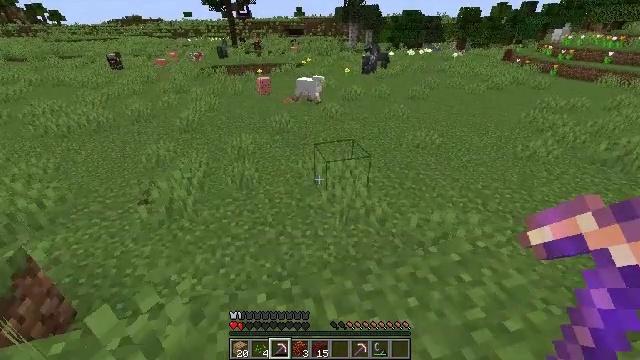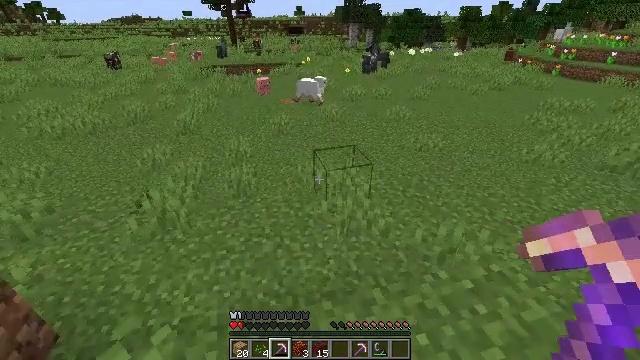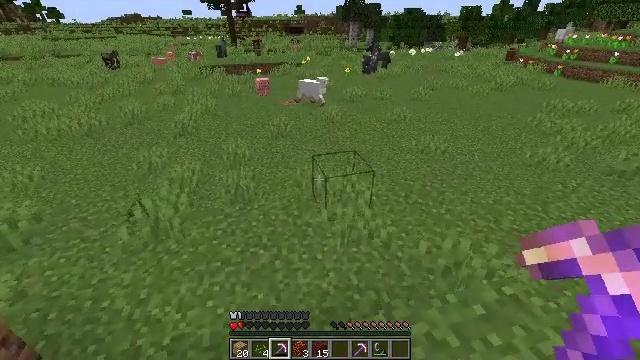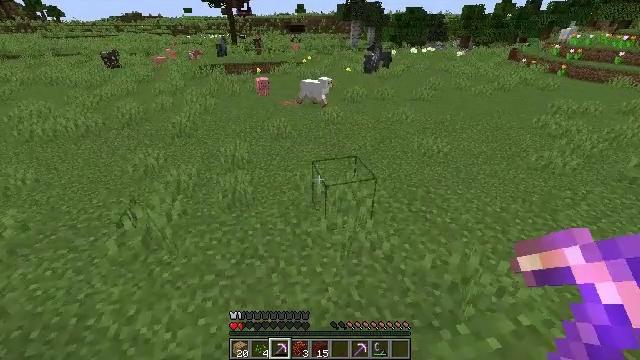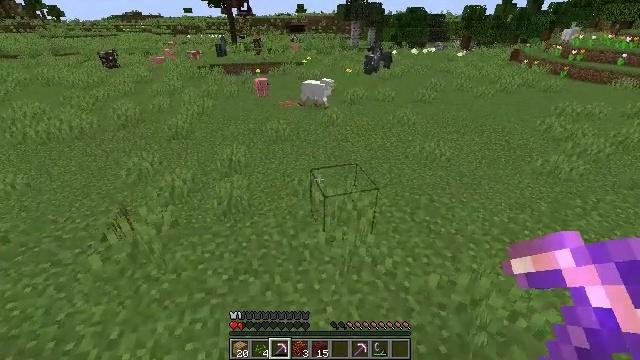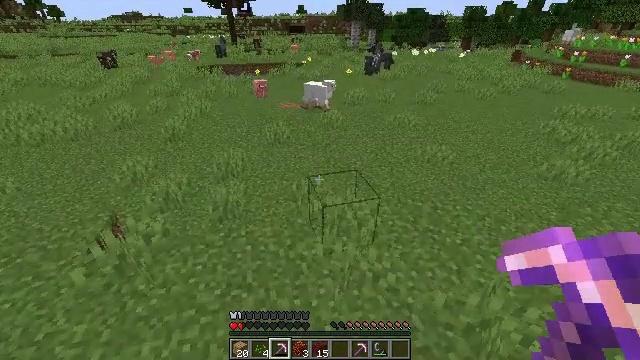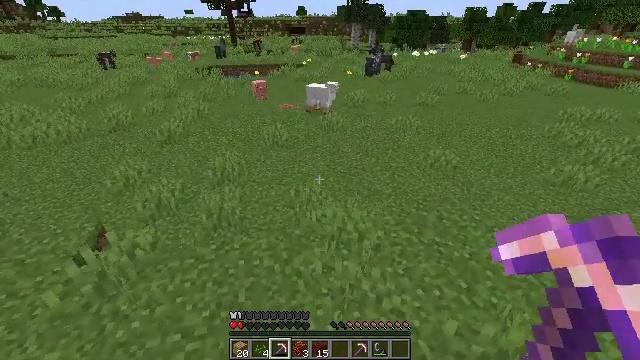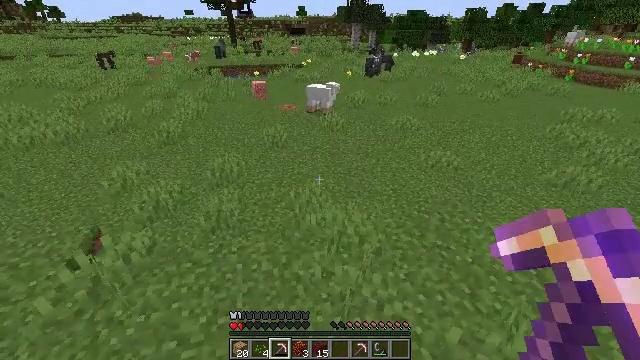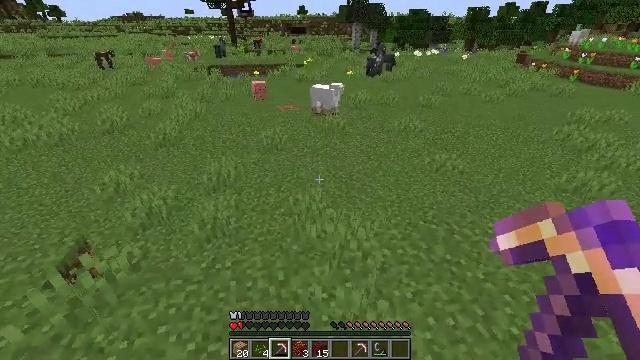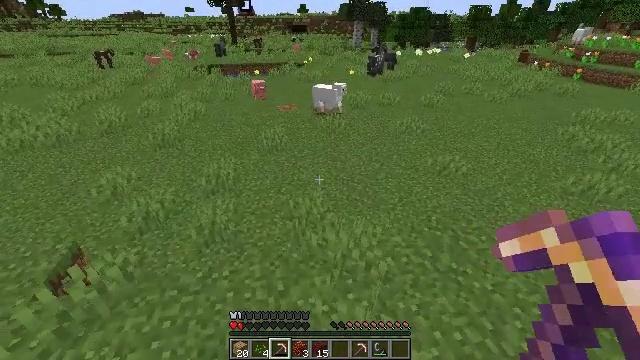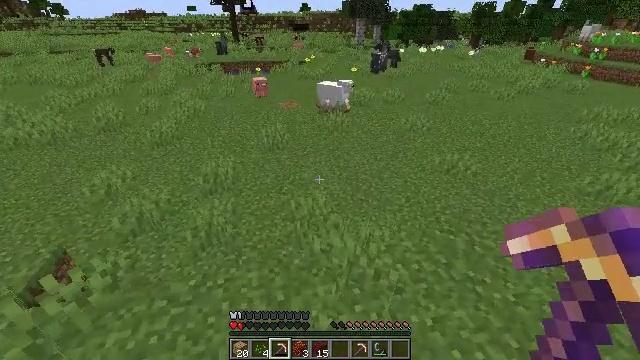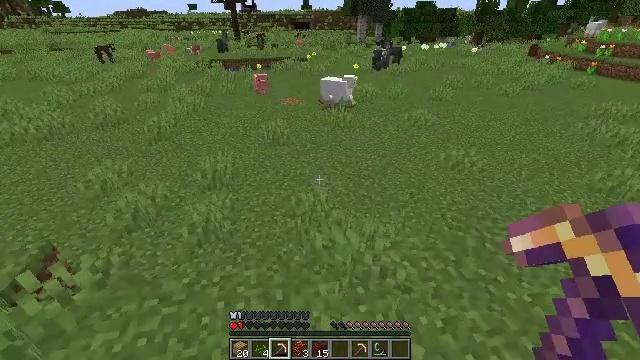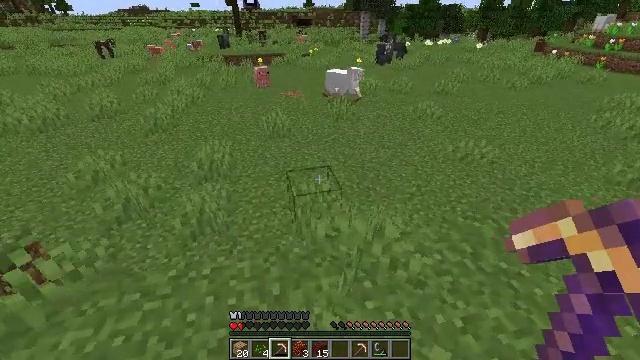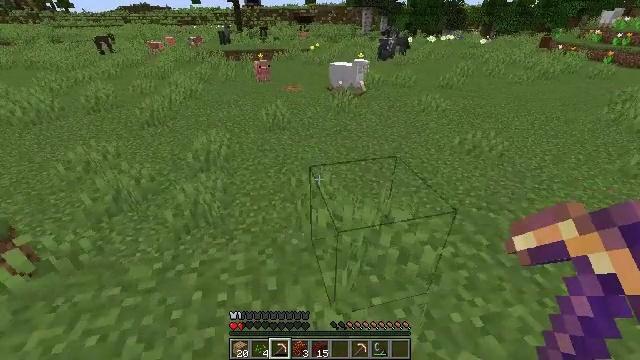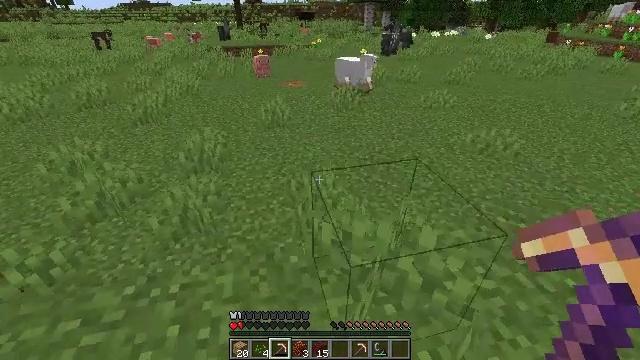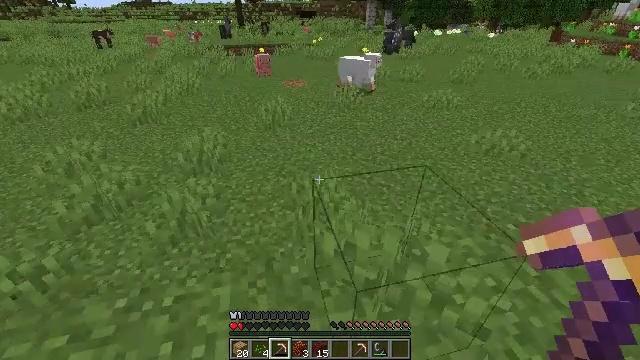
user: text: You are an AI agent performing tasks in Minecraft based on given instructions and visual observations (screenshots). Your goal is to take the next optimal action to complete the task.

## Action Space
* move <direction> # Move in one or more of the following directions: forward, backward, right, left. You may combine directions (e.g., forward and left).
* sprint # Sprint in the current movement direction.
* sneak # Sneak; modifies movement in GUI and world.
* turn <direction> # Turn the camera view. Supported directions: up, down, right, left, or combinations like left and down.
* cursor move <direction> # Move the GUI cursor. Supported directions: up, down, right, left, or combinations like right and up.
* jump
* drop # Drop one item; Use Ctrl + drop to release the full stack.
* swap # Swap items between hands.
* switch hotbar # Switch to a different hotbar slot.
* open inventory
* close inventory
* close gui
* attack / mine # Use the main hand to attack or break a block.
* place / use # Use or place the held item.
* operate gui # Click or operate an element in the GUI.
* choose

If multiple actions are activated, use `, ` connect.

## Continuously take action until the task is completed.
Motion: motion action
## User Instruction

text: Dig up the stone with a tool.
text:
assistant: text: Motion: move forward
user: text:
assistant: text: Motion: move forward
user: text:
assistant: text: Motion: move forward
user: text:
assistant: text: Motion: move forward
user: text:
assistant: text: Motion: move forward
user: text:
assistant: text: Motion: move forward
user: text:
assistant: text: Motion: move forward
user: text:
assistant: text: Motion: move forward
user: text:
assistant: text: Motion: move forward
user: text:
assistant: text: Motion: move forward
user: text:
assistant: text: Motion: move forward
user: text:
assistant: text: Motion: move forward
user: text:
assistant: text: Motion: move forward
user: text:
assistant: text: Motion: move forward
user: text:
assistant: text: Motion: move forward
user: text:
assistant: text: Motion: move forward
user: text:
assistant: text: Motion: move forward
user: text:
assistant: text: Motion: turn down
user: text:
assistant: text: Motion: turn left and down
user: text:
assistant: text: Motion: no_op
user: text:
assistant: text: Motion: no_op
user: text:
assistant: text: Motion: no_op
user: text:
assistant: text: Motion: no_op
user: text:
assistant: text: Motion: no_op
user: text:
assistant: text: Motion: no_op
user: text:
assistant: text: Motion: no_op
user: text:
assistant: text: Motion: no_op
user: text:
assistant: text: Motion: no_op
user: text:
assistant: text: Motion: no_op
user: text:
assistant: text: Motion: move forward, turn up